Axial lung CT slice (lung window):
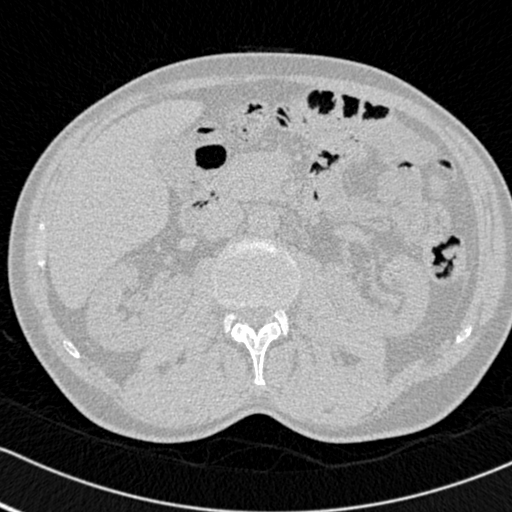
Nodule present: no